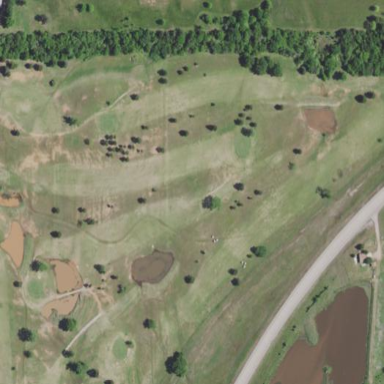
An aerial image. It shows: Golf course.